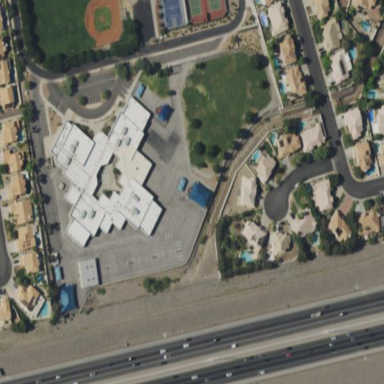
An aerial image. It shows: School.